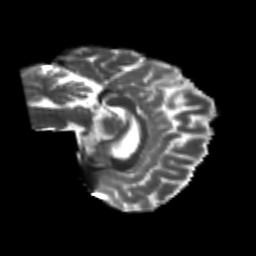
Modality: T2w
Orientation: sagittal
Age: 24
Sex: female
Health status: healthy
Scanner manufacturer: philips
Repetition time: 7.386 s
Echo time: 0.08599 s